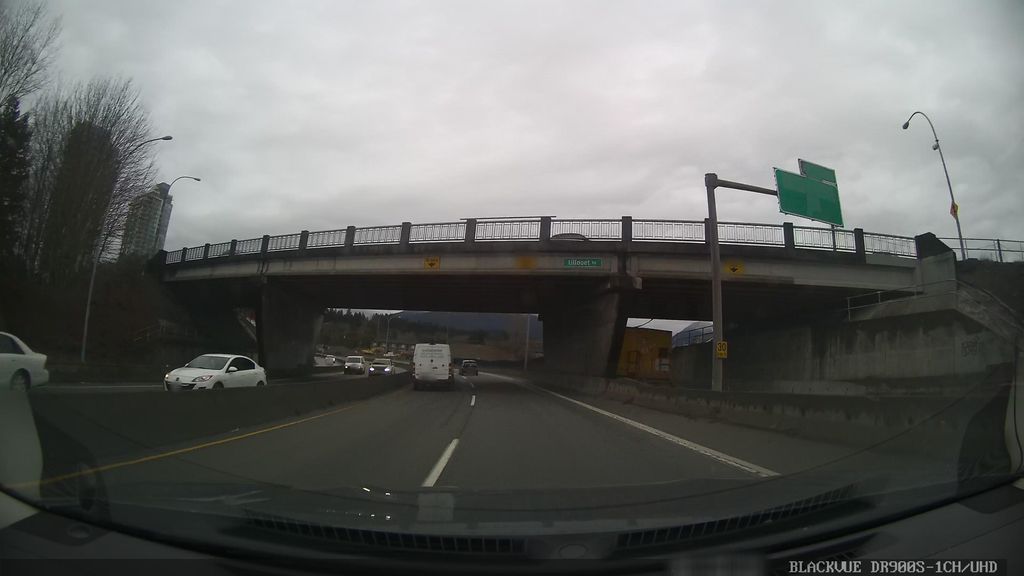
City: vancouver